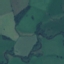
Land use / land cover: Pasture